Field crop: maize
Growth stage: 2
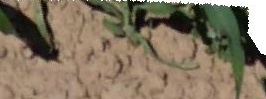
Species: maize